Interaction volume radius: 5 \u00c5
Interaction volume height: 40 \u00c5
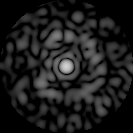
Disorder parameter: 0.8393